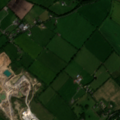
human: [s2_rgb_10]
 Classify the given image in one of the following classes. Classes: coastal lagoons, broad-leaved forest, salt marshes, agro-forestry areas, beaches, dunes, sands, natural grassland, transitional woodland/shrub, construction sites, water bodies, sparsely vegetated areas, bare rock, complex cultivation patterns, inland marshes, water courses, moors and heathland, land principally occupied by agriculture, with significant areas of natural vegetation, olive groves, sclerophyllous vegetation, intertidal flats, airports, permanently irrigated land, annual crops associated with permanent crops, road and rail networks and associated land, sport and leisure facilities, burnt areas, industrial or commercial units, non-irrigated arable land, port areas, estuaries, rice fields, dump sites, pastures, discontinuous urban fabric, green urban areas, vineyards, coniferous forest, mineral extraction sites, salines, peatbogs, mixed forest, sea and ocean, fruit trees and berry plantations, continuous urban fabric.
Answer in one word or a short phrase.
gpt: mineral extraction sites, non-irrigated arable land, pastures